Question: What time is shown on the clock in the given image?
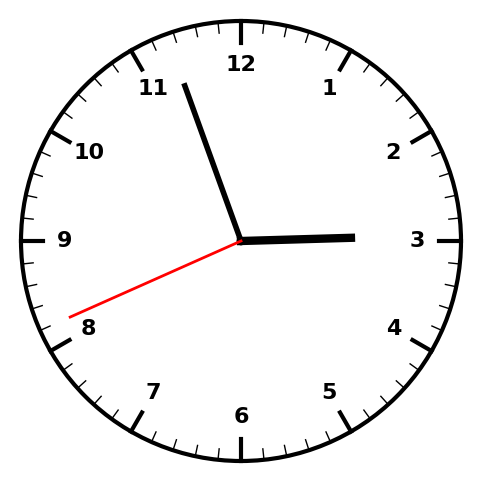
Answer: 02:56:41